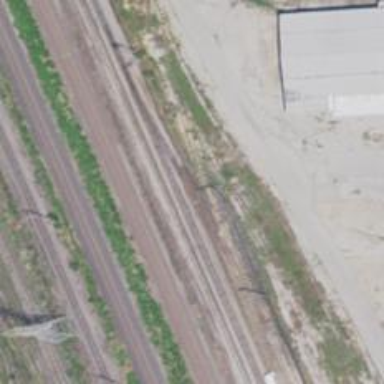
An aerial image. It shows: Railway yard used for servicing trains.